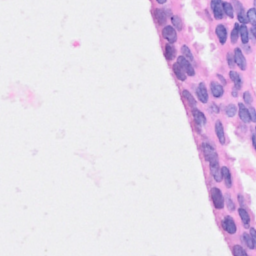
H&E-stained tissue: Breast